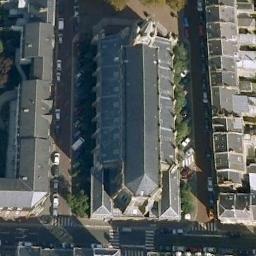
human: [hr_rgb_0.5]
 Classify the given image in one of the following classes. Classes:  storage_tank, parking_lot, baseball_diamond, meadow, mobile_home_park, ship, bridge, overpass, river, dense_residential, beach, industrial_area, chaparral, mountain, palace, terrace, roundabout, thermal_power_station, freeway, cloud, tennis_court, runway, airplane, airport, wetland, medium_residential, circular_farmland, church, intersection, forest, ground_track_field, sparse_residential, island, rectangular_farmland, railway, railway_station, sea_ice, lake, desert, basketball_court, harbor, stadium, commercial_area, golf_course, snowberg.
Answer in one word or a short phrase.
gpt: church